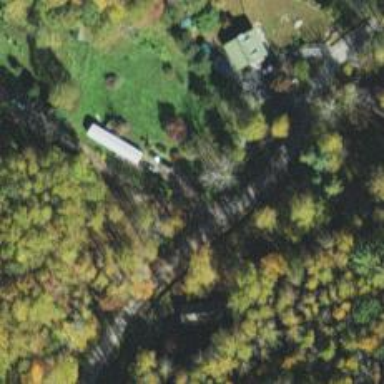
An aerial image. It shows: Driveway bridge connecting two areas.